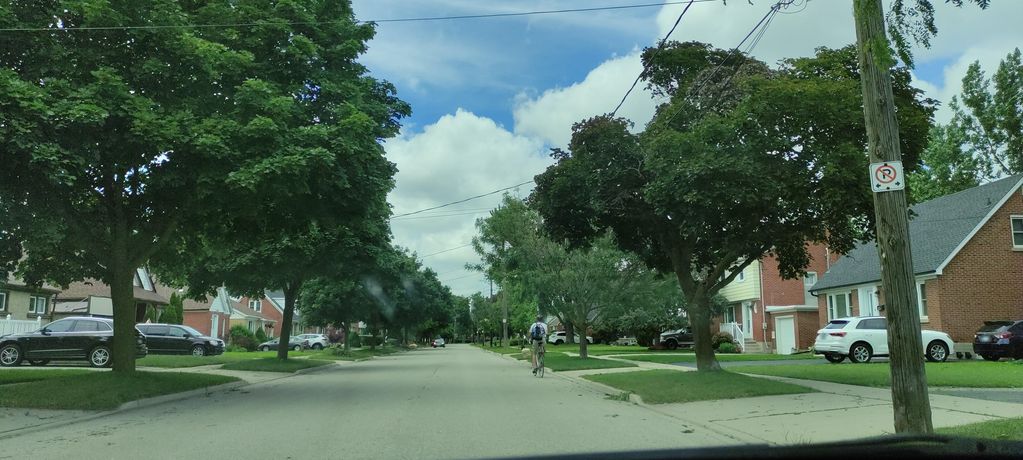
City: kitchener-waterloo